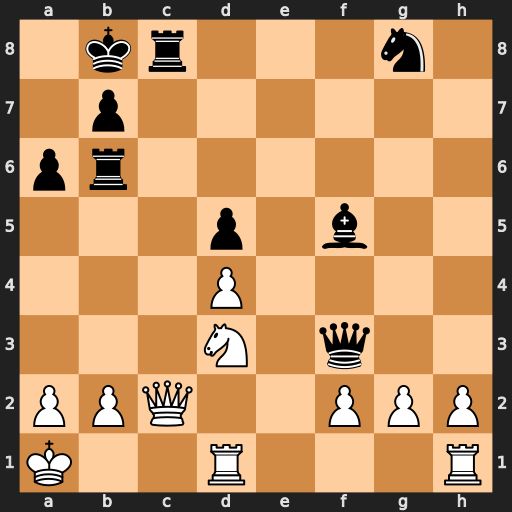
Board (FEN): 1kr3n1/1p6/pr6/3p1b2/3P4/3N1q2/PPQ2PPP/K2R3R
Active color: w
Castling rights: -
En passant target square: -
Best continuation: Qxc8+ Kxc8 gxf3